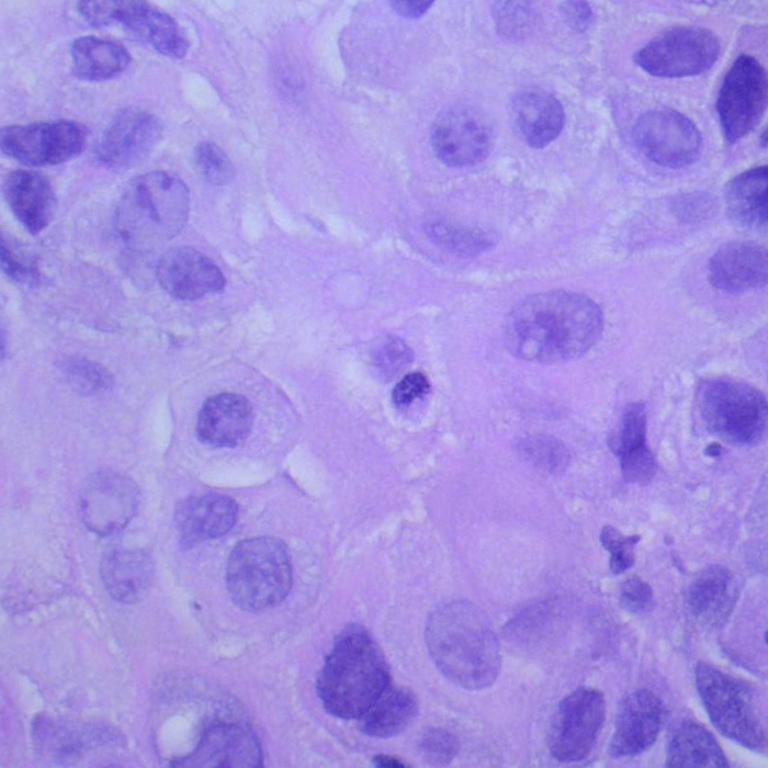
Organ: lung
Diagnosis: squamous carcinomas